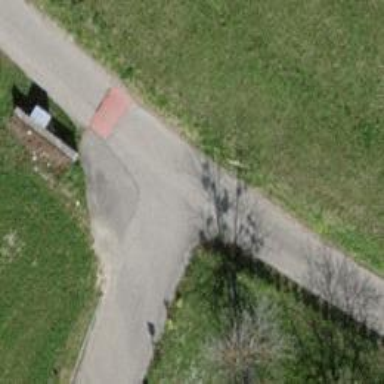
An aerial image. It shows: Post box.